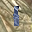
Label: 1